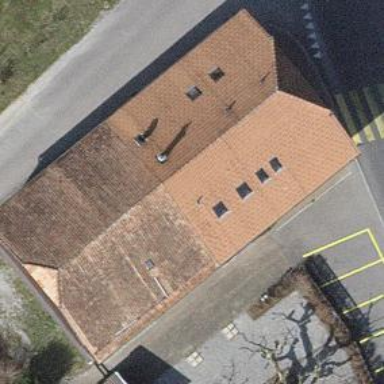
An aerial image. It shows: Restaurant.